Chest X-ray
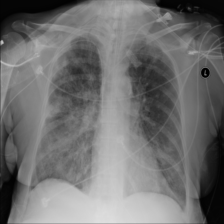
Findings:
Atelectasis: negative
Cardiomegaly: negative
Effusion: negative
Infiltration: positive
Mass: negative
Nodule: negative
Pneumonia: negative
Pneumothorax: negative
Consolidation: negative
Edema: negative
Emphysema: negative
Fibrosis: negative
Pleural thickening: negative
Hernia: negative